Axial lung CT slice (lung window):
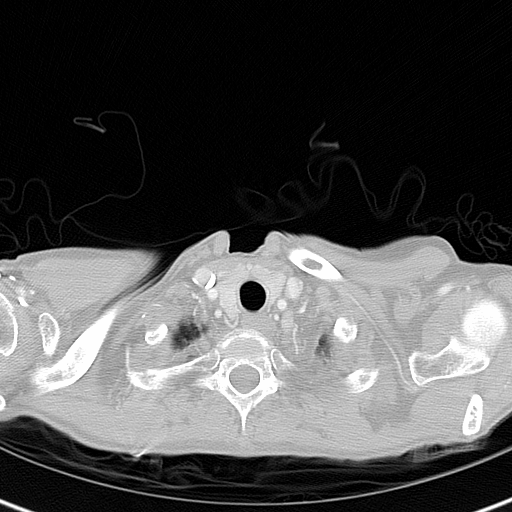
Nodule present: no